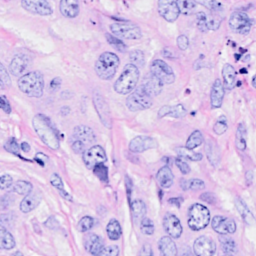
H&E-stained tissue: Breast